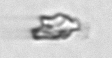
Label: detritus_transparent